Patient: sex M, age 65
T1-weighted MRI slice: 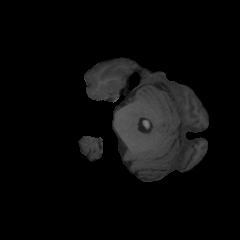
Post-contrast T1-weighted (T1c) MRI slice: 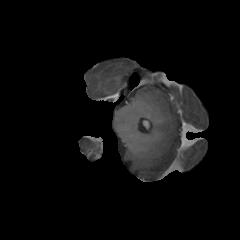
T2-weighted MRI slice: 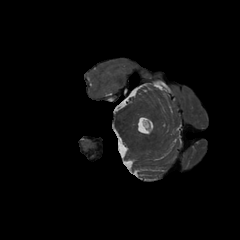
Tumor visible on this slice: no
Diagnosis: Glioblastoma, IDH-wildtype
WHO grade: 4